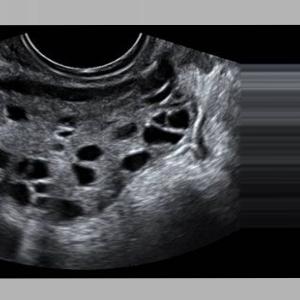
Label: infected